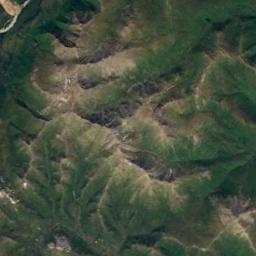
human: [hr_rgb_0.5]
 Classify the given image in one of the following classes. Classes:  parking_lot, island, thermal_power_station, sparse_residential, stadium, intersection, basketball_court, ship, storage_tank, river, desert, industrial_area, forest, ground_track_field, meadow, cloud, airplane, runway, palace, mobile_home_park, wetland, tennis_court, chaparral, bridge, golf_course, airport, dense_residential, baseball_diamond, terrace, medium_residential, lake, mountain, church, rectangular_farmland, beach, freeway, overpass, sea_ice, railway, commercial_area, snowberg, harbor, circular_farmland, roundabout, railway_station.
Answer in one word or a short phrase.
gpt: mountain